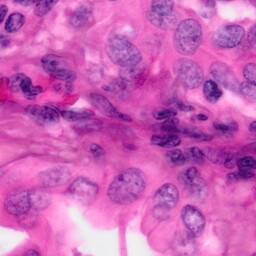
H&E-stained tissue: Pancreatic